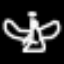
Label: angel